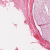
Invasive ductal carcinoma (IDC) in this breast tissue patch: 0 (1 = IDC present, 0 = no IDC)